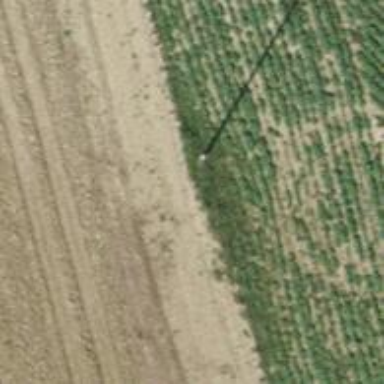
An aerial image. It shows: Power pole.